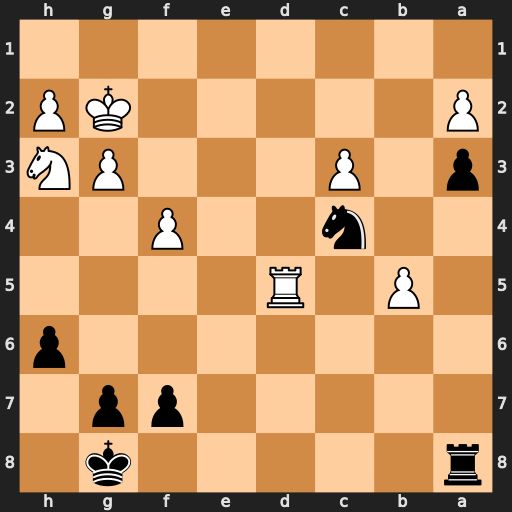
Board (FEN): r5k1/5pp1/7p/1P1R4/2n2P2/p1P3PN/P5KP/8
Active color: b
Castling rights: -
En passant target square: -
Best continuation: Ne3+ Kh1 Nxd5